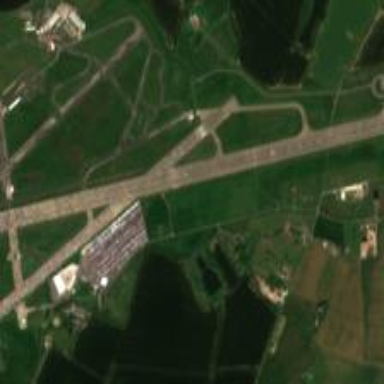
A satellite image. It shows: Runway at airport.